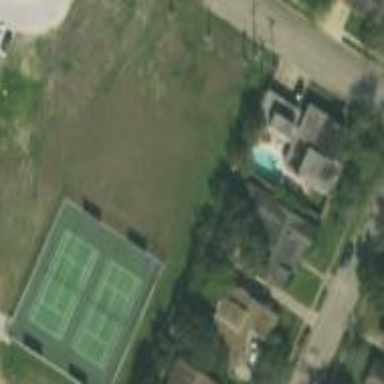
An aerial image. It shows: Tartan tennis court in leisure land pitch.